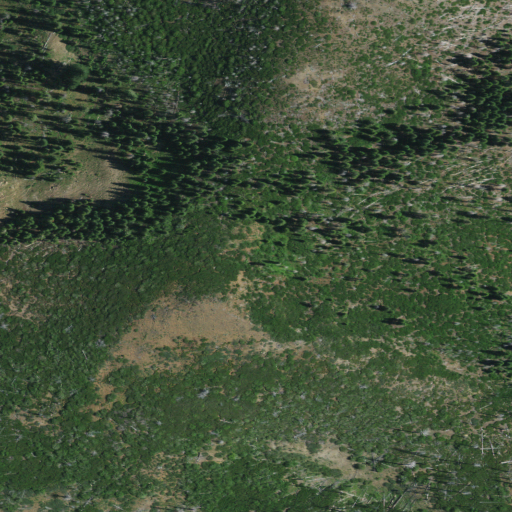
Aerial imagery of mountain in California named Huckleberry Mountain containing shrub, evergreen forest, and grassland